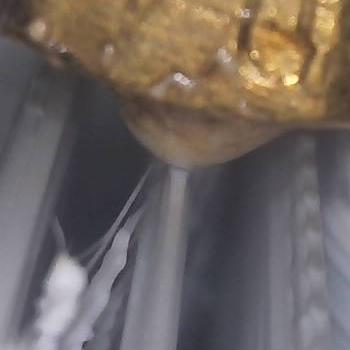
Flow rate: 49%